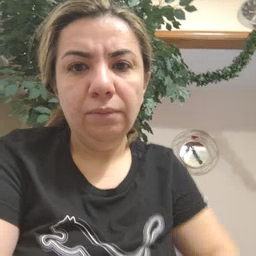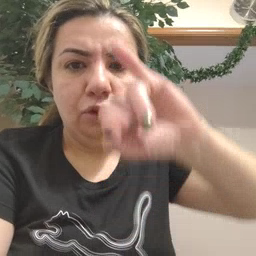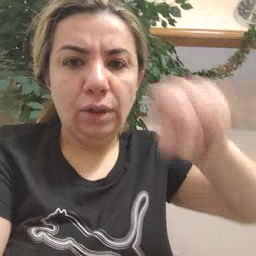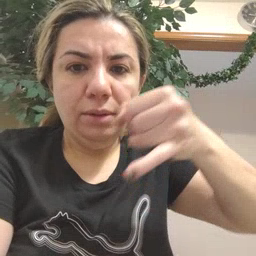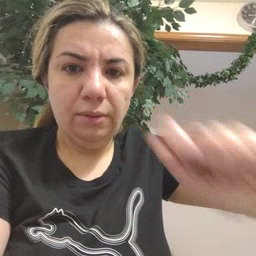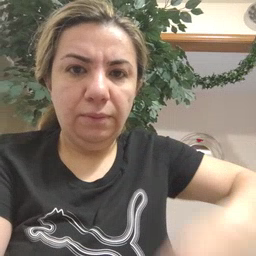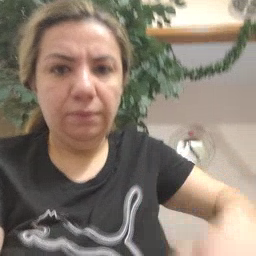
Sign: jeans